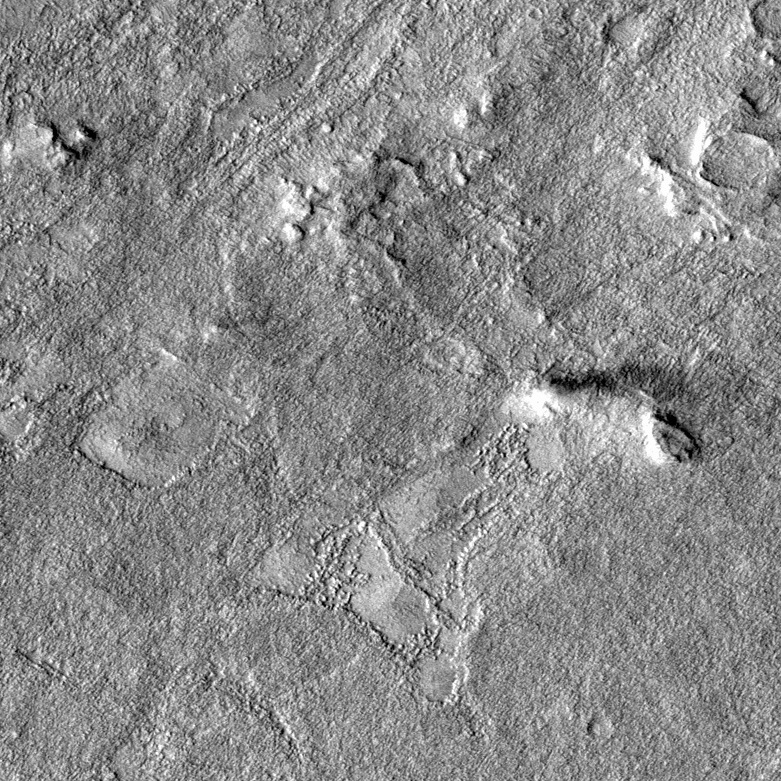
Label: dustdevil